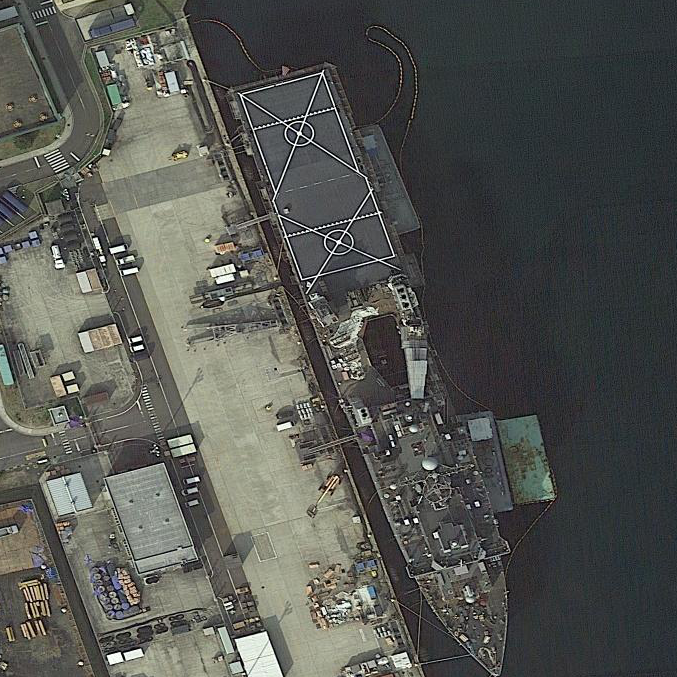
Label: Whitby_Island-class_dock_landing_ship